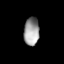
Tissue: lung
Cell type: Endothelial cells
Senescence score: 0.5568
Nuclear area (px): 421
Mean DAPI intensity: 155.667